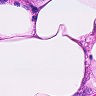
Metastatic tissue present: no